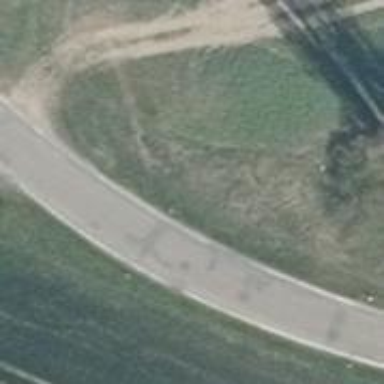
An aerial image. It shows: Asphalt road classified as tertiary.